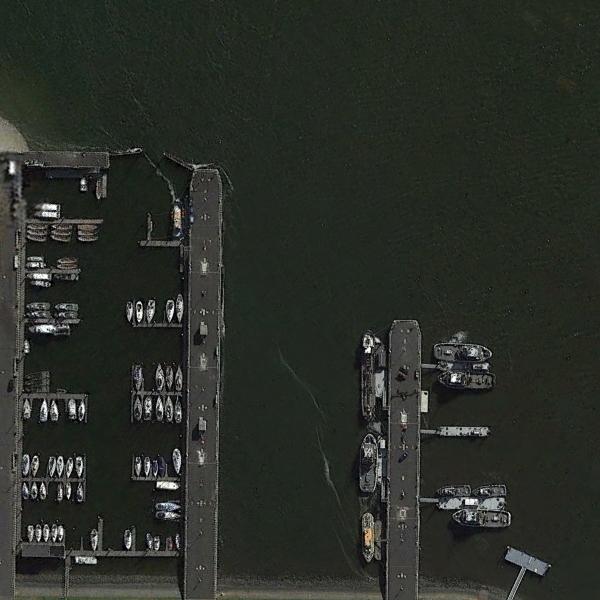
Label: Port